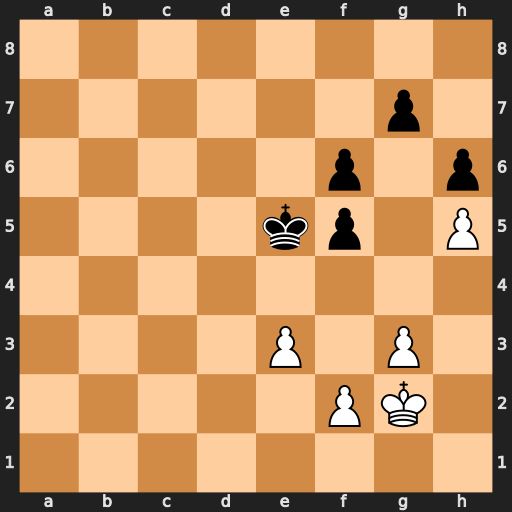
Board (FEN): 8/6p1/5p1p/4kp1P/8/4P1P1/5PK1/8
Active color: w
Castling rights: -
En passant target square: -
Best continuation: Kf3 Kd5 Kf4 Ke6 f3 Kf7 Kxf5